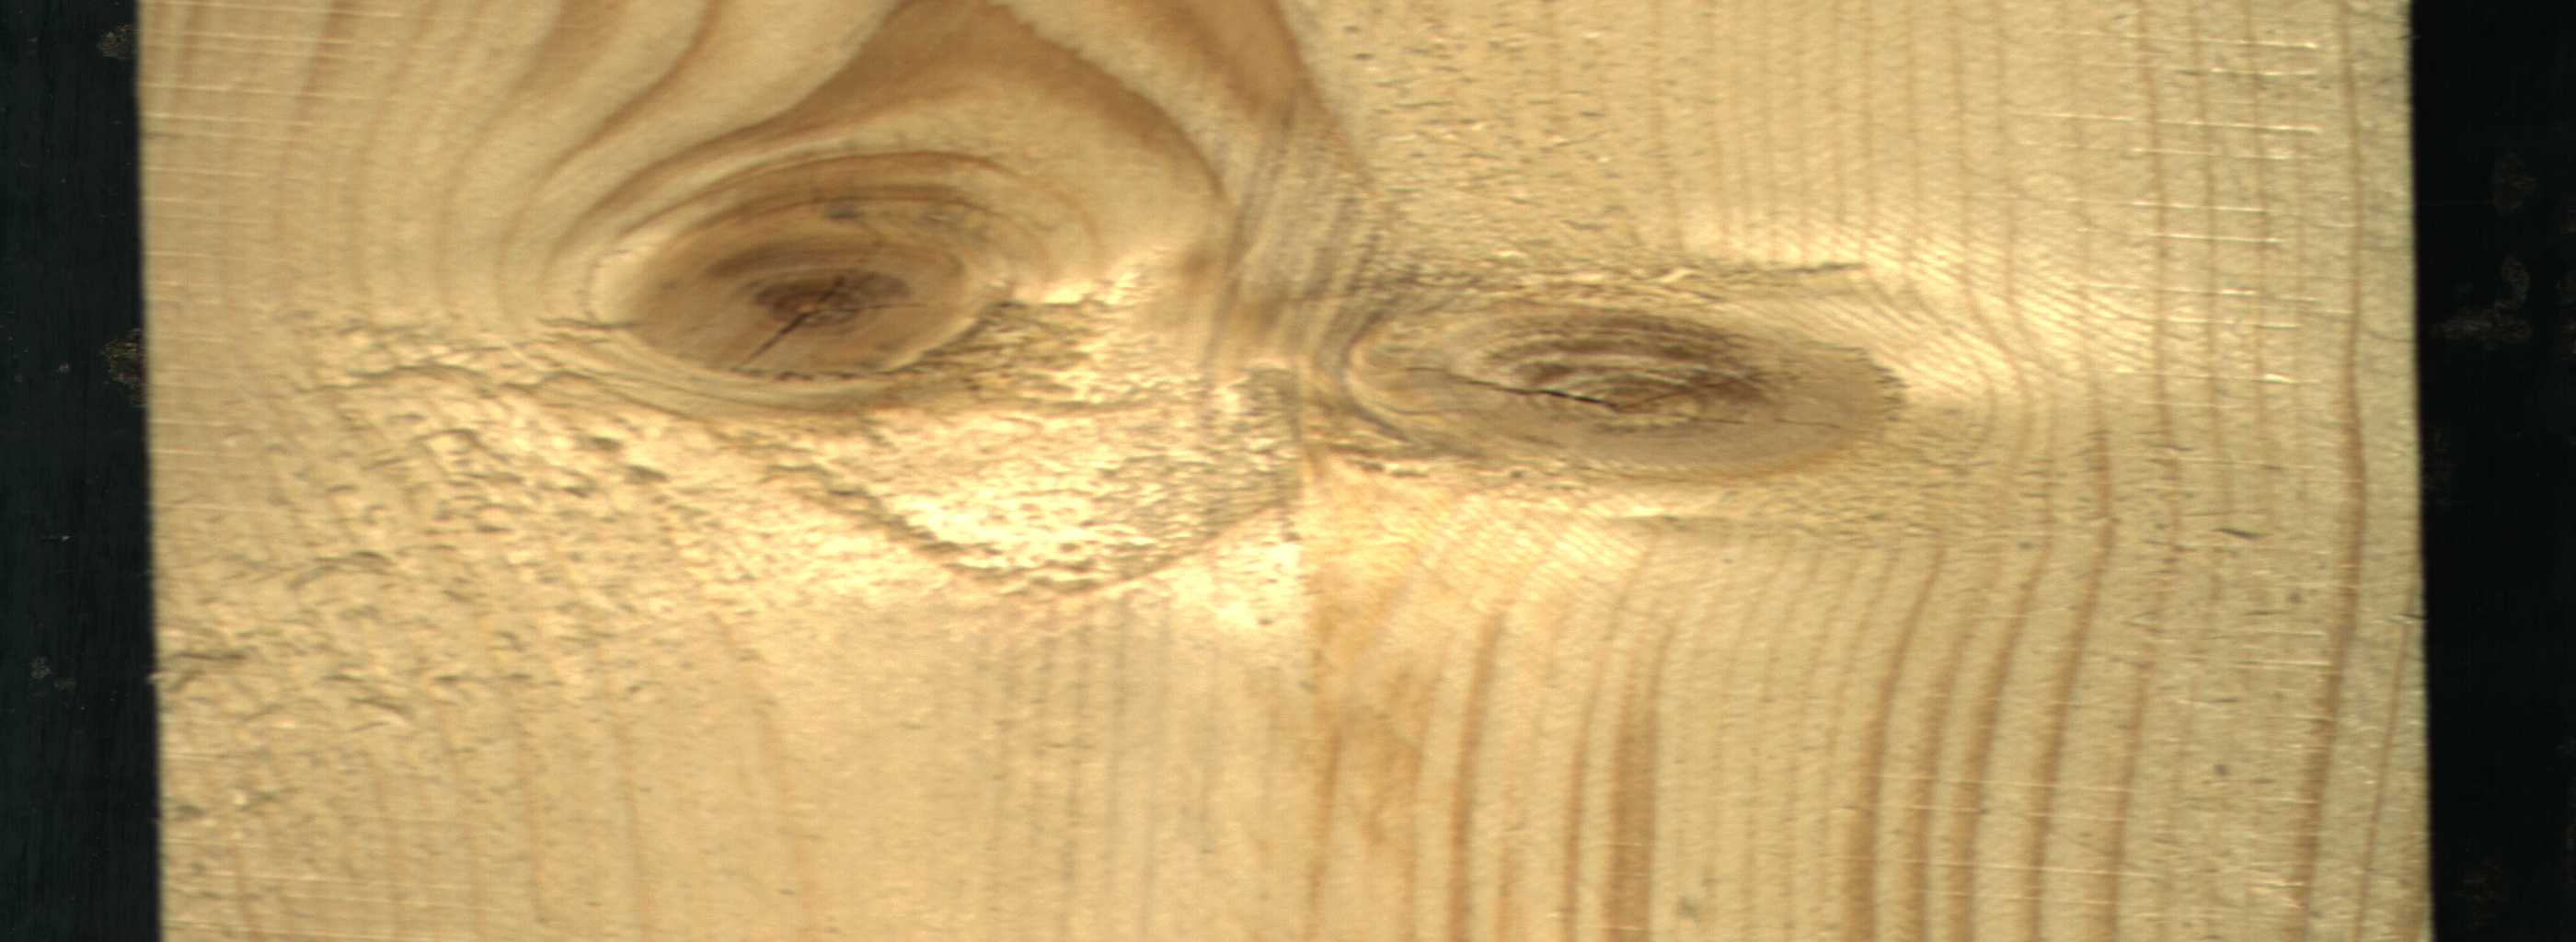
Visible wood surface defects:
knot_with_crack
Live_Knot